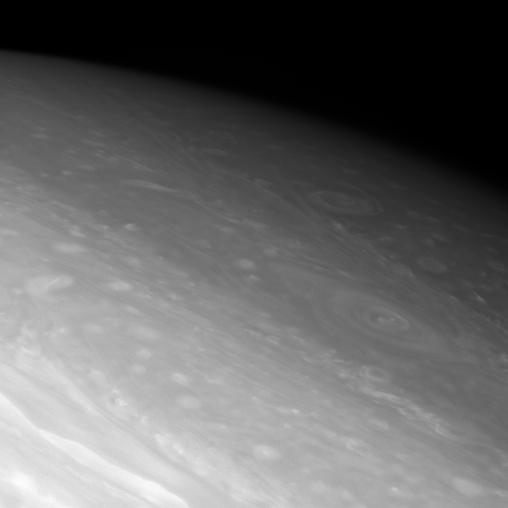
Northern Storms Saturn, Cassini-Huygens